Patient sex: M
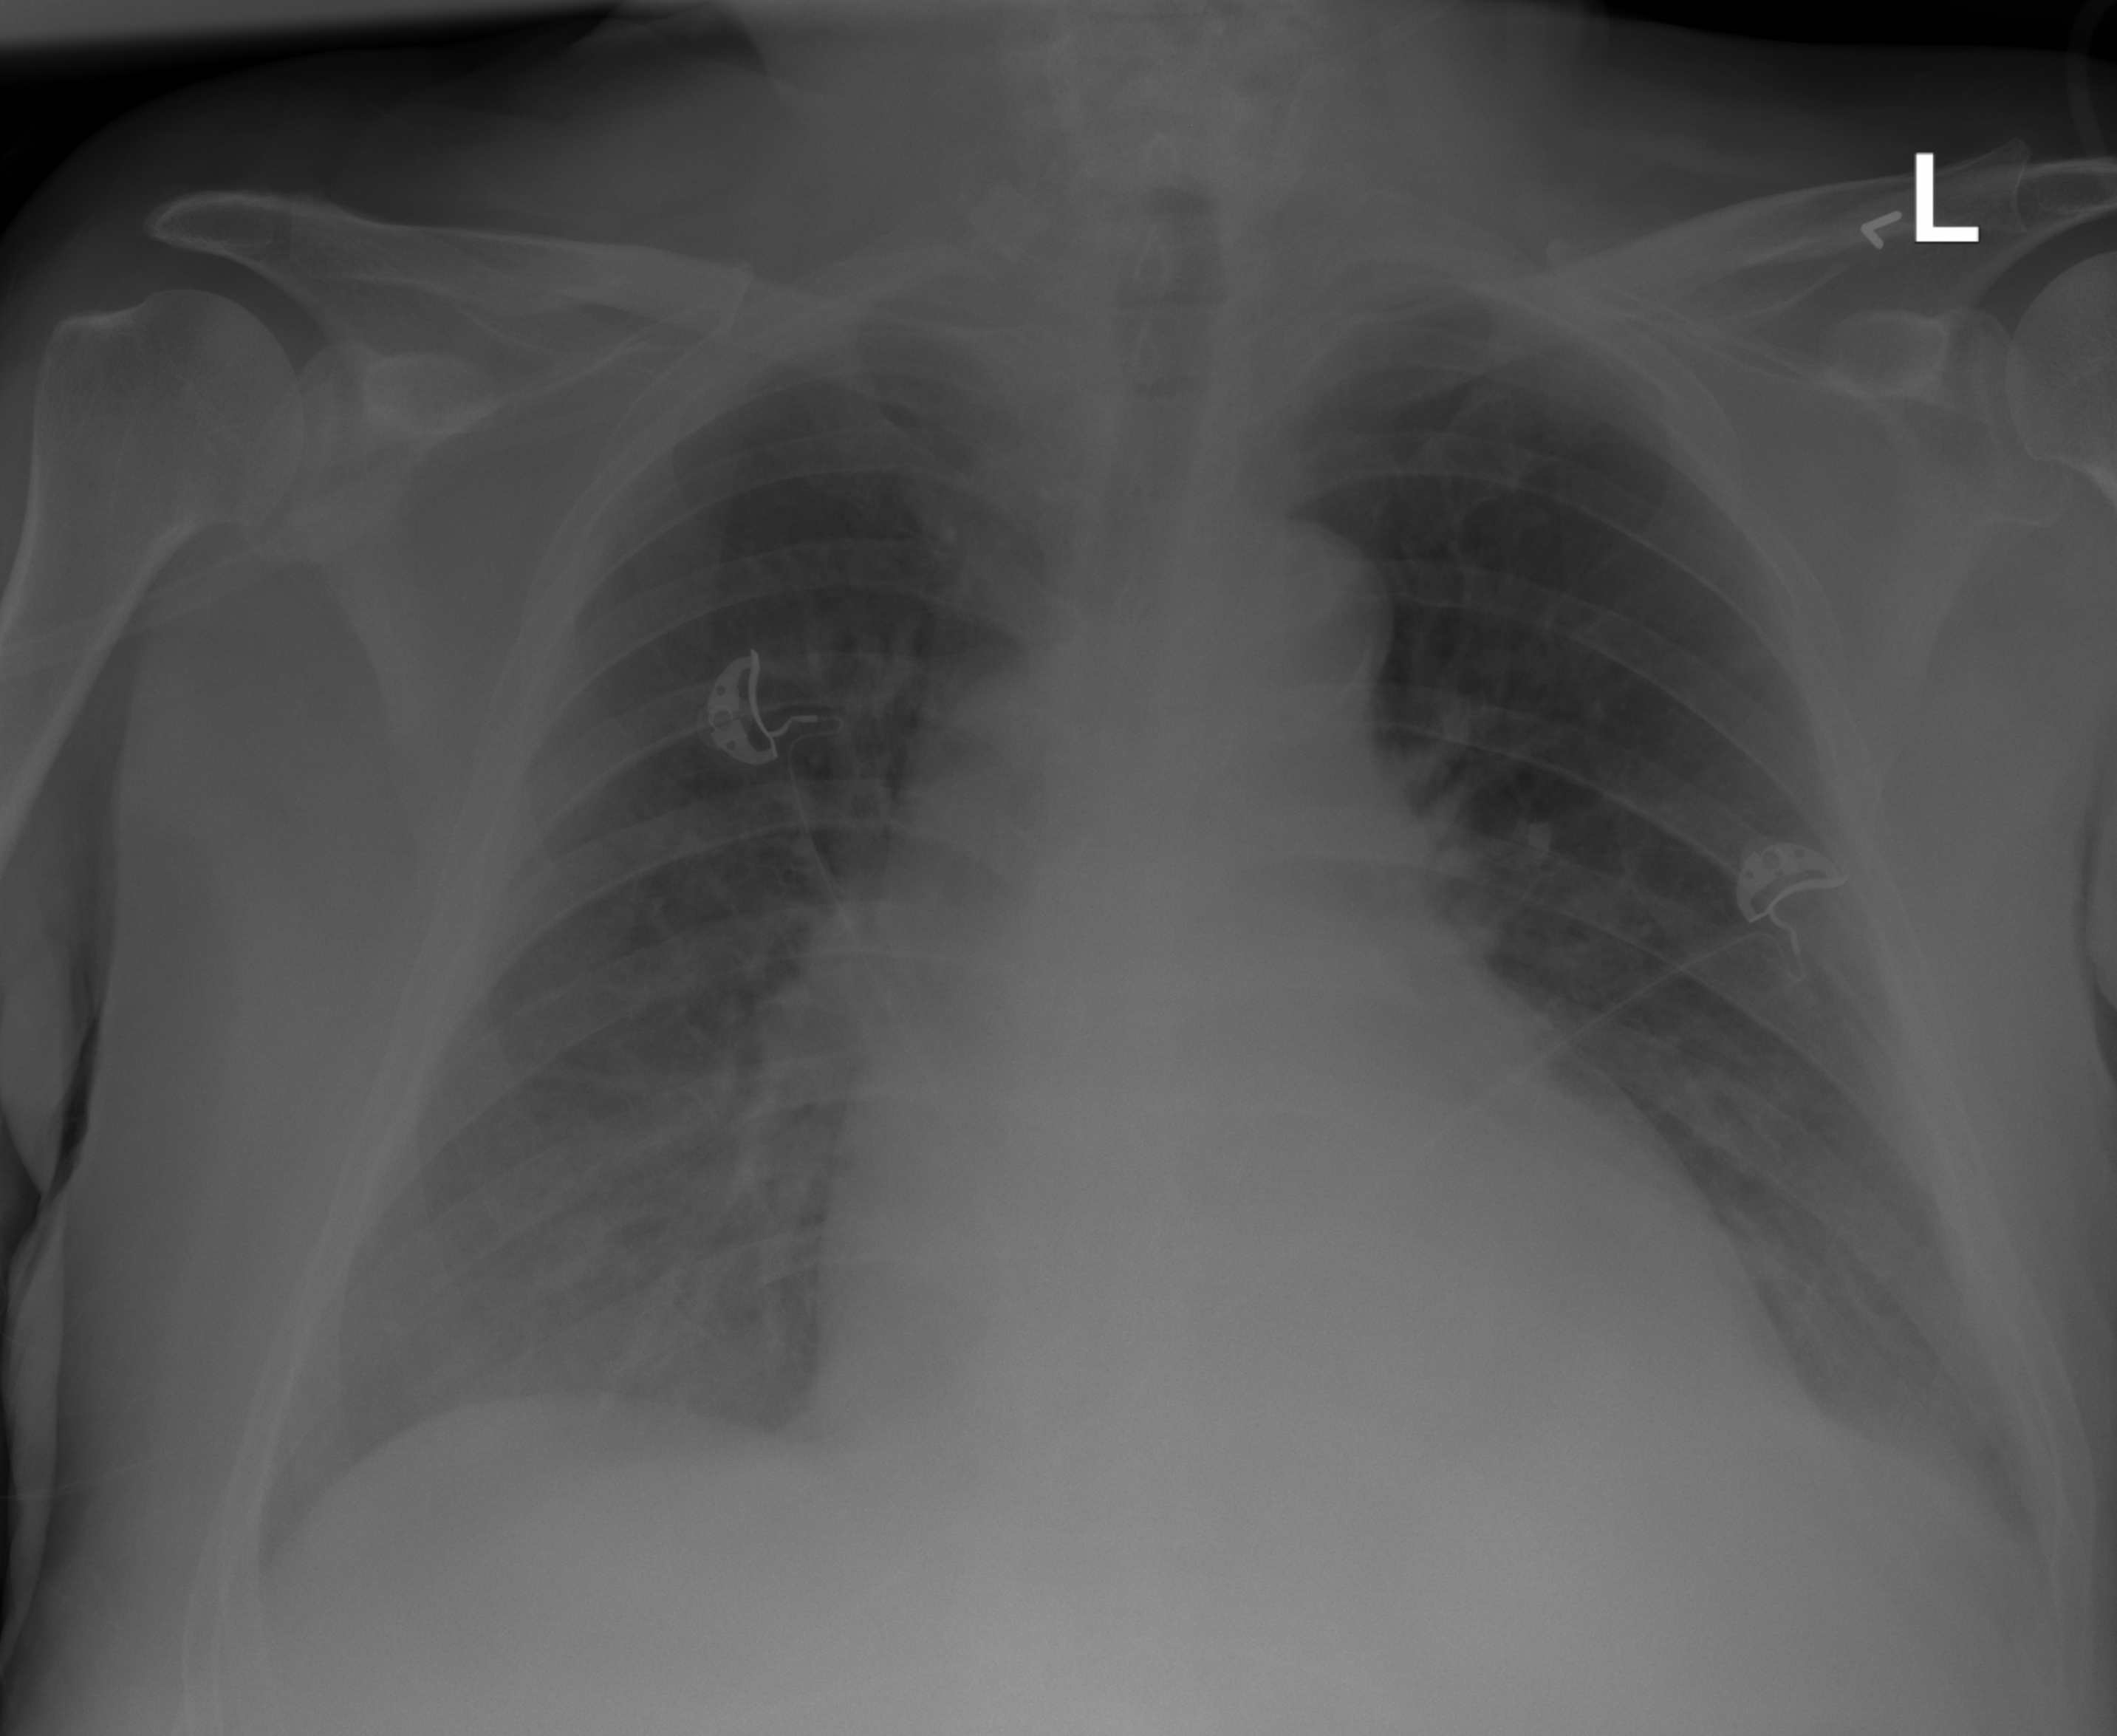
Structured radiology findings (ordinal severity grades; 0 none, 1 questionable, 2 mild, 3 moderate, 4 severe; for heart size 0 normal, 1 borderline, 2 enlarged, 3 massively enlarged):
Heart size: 2
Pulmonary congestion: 0
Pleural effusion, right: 0
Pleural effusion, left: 0
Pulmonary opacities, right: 0
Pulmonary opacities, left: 0
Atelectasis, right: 2
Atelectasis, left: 2